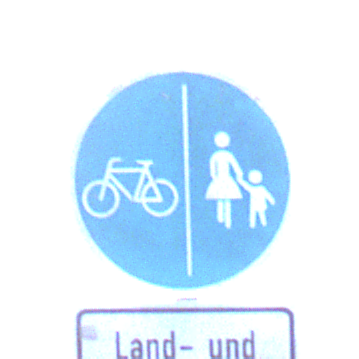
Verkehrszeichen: GetrennterRadUndGehwegRadwegLinks
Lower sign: BesondereFahrzeugeUndTransportgueter8
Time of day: SunriseSunset
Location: Outdoor (Urban)
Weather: Clear
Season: NotSpecified
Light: Natural